Question: I have a class that reads all information from file, line by line, into the array 'Equipment'. I would like to pass 'Equipment' to the 'setEquipment' method, and copy them to the 'setEquipment' array.
Screenshot with the mistake:
. What am I'm doing wrong?
'''
string[] Equipment, Equipments;
public string[] InitialiseForm()
{
Equipment = File.ReadAllLines(@"C:\Temp\Equipment.txt");
Equipments = theEntity.setEquipment(Equipment);
return Equipments;
}
'''
This is the method
'''
public string[] setEquipment(params string[] newEquipments)
{
setEquipments = new string[newEquipments.Length];
newEquipments.CopyTo(setEquipments, 0);
return setEquipments;
}
'''
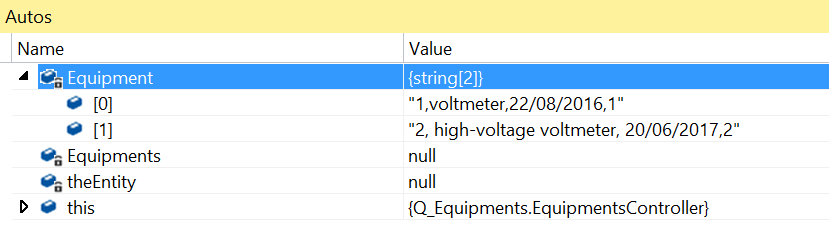
Answer: In your screenshot, 'theEntity' is 'null'. Remember to create an instance of the entity before calling its methods.